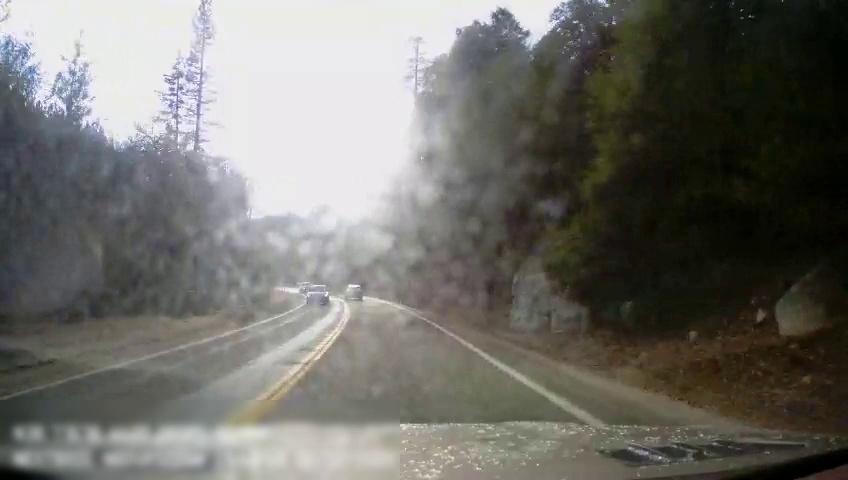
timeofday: Day
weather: Sunny
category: Drivable Space
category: Vehicles | SUV
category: Vehicles | Car
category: Vehicles | Car
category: Lanes | Opposite Lane
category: Lanes | Current Lane
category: Lanes | Current Lane
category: Lanes | Current Lane